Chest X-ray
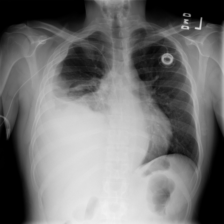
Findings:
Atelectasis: negative
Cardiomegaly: negative
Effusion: positive
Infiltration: negative
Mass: positive
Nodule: negative
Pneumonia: negative
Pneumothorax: negative
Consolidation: negative
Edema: negative
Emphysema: negative
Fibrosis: negative
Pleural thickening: negative
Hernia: negative